Aerial crown-view tile of a tropical tree (Barro Colorado Island, Panama), acquired 20241112:
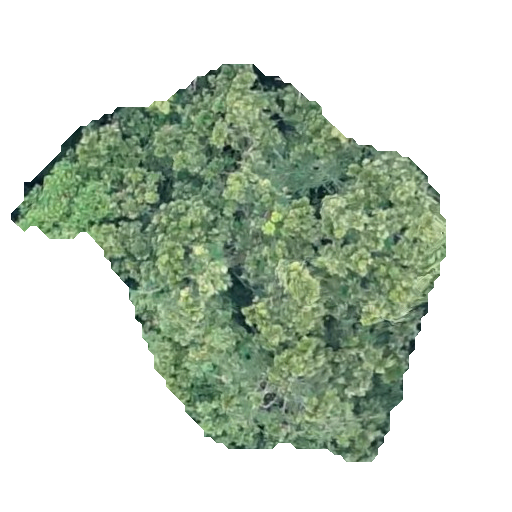
Species: Anacardium excelsum
GBIF accepted scientific name: Anacardium excelsum
Crown area: 163.114 m²